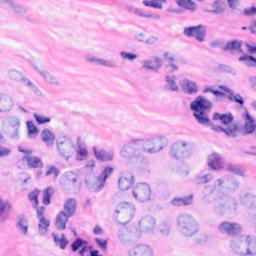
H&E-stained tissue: Breast